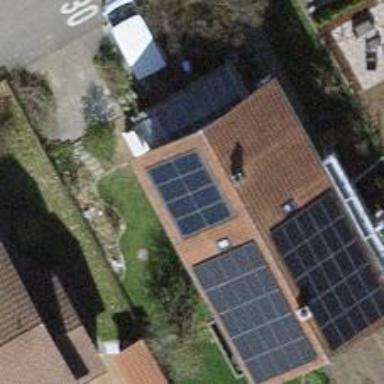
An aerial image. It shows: Solar power generator using photovoltaic method with solar photovoltaic panel types.